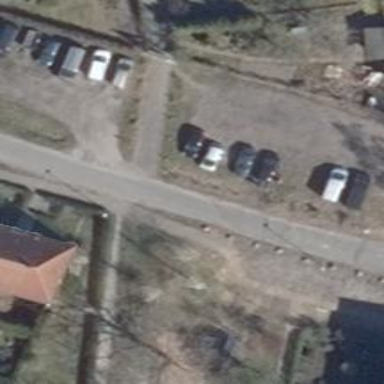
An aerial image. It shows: Smooth asphalt road in residential area.